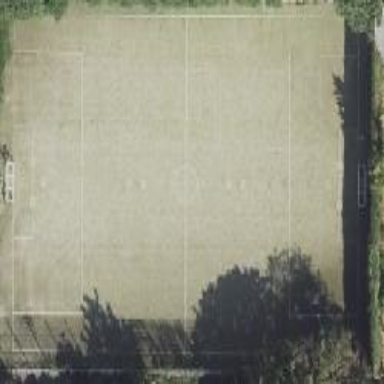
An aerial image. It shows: Soccer pitch with artificial turf enclosed by fence.